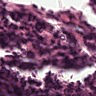
Metastatic tissue present: no